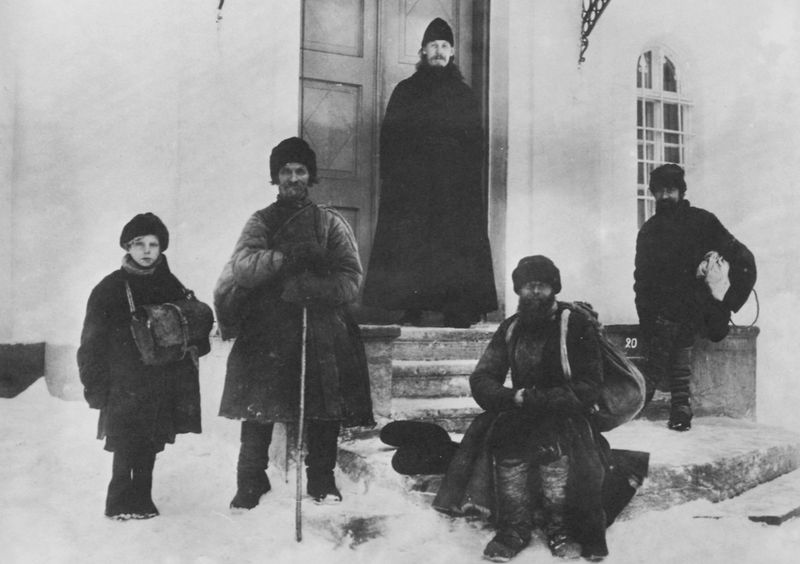
Titel: Pilger und Wanderer
Künstler: Russischer Photograph
Schlagwörter: gruppe, umhang, weiß, menschen, mädchen, sitzen, fenster, handschuhe, männer, schwarz, tür, blick, eis, gebäude, haus, schal, schnee, tuch, bart, bärte, gesichter, kappe, kappen, mütze, mützen, schnurrbart, arm, blicke, kragen, pelz, stehen, stein, vollbart, kalt, kirche, geistlicher, mantel, reich, kind, stock, stab, gepäck, russland, mauer, türe, winter, ausflug, treppe, treppen, stufen, junge, foto, fotografie, eingang, treppenstufen, kälte, schwarz weiss, mäntel, stiefel, fass, tasche, muff, zahl, wanderer, pastor, rollkragen, pelzmütze, ranzen, rucksack, schulranzen, schultasche, taschen, nummer, vergitetrt, eingangstüre